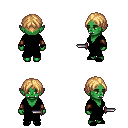
a pixel art fantasy rpg character, female body template, orc, green skin, black robe, teal pants, light blonde parted hairstyle, leather bracers, black slippers, dagger, four views (front, back, left, right), 2x2 character sprite sheet, small pixel art, hard edges, no anti-aliasing